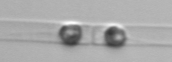
Label: Dactyliosolen_blavyanus